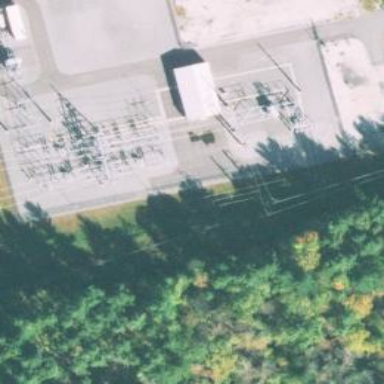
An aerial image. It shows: Distribution level power substation.